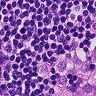
Metastatic tissue present: yes